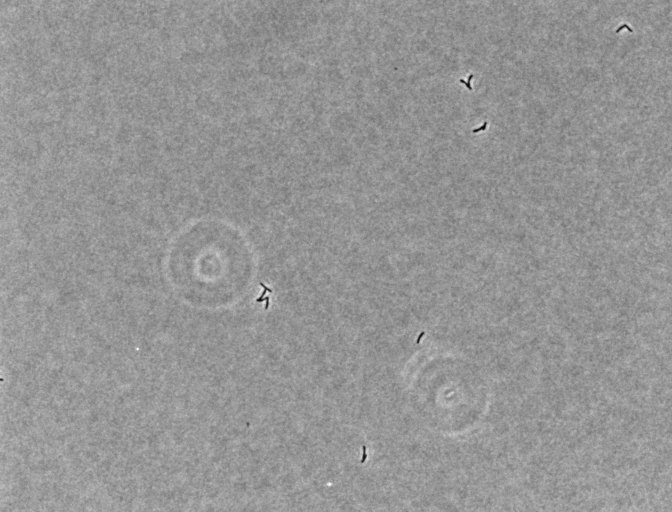
Phase contrast microscopy, 20x objective, 3 h incubation